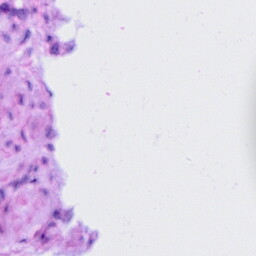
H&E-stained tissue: Cervix